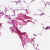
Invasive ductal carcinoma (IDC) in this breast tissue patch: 0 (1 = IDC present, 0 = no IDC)